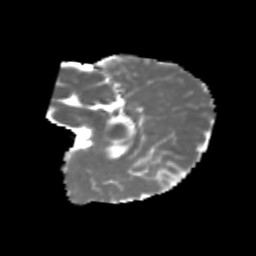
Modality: MD
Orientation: sagittal
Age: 8
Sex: female
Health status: healthy